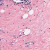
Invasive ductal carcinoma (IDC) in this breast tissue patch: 1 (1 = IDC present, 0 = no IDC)